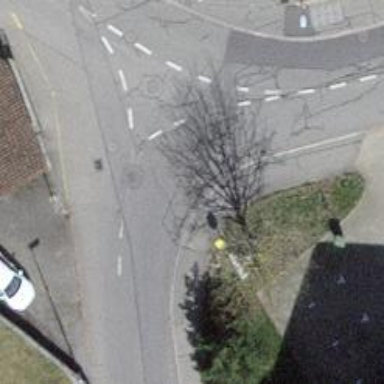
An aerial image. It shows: Post box is visible.